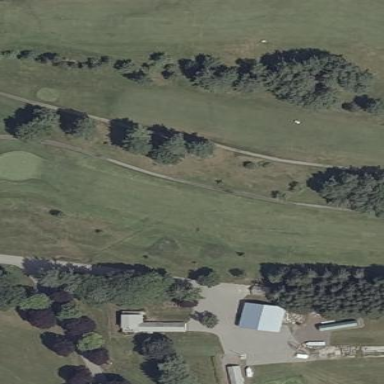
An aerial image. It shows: Scenic golf fairway.